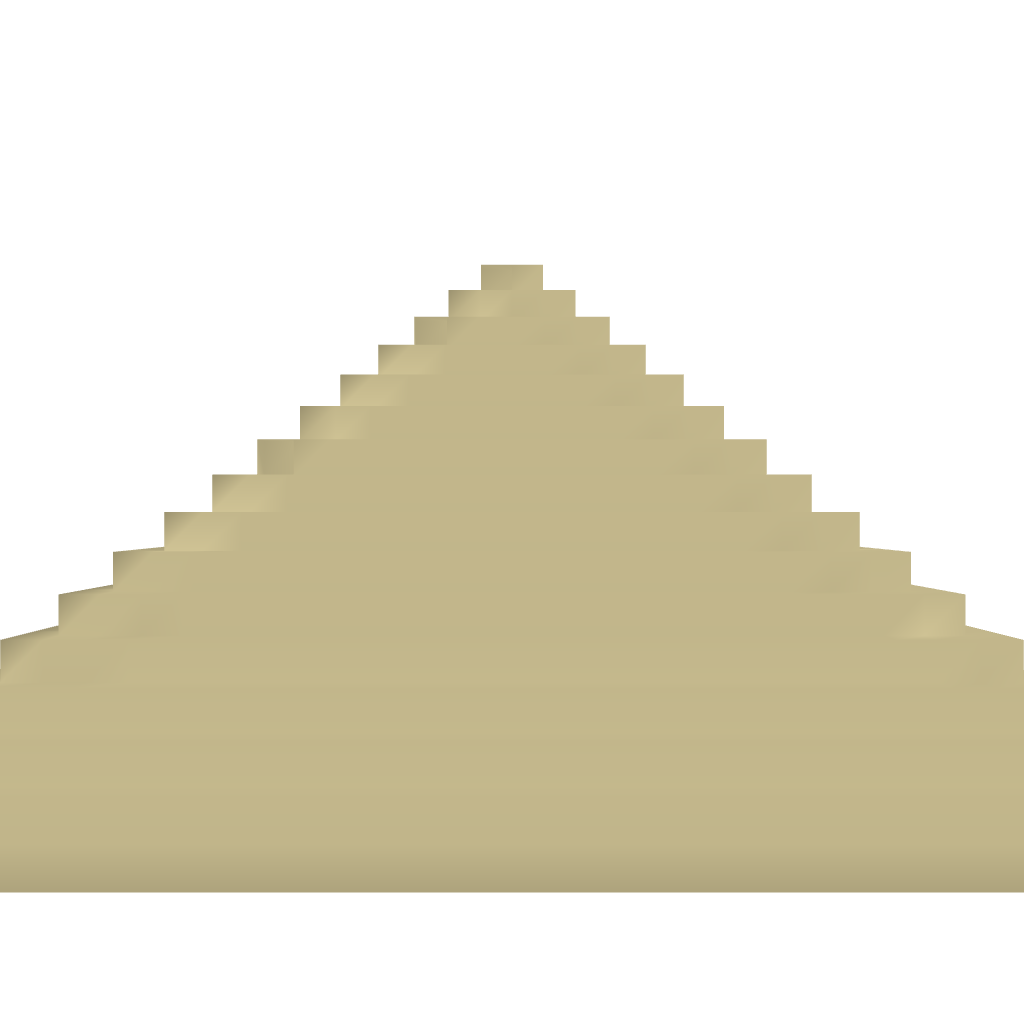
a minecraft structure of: Pyramid